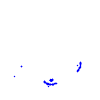
Particle: kaon